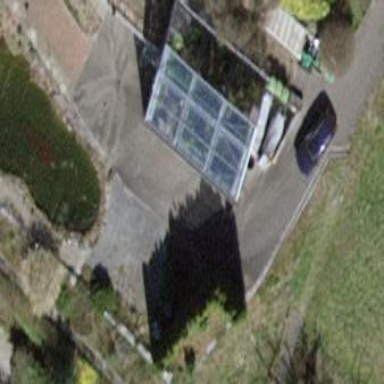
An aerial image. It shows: Greenhouse.